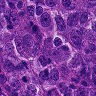
Metastatic tissue present: yes